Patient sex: M
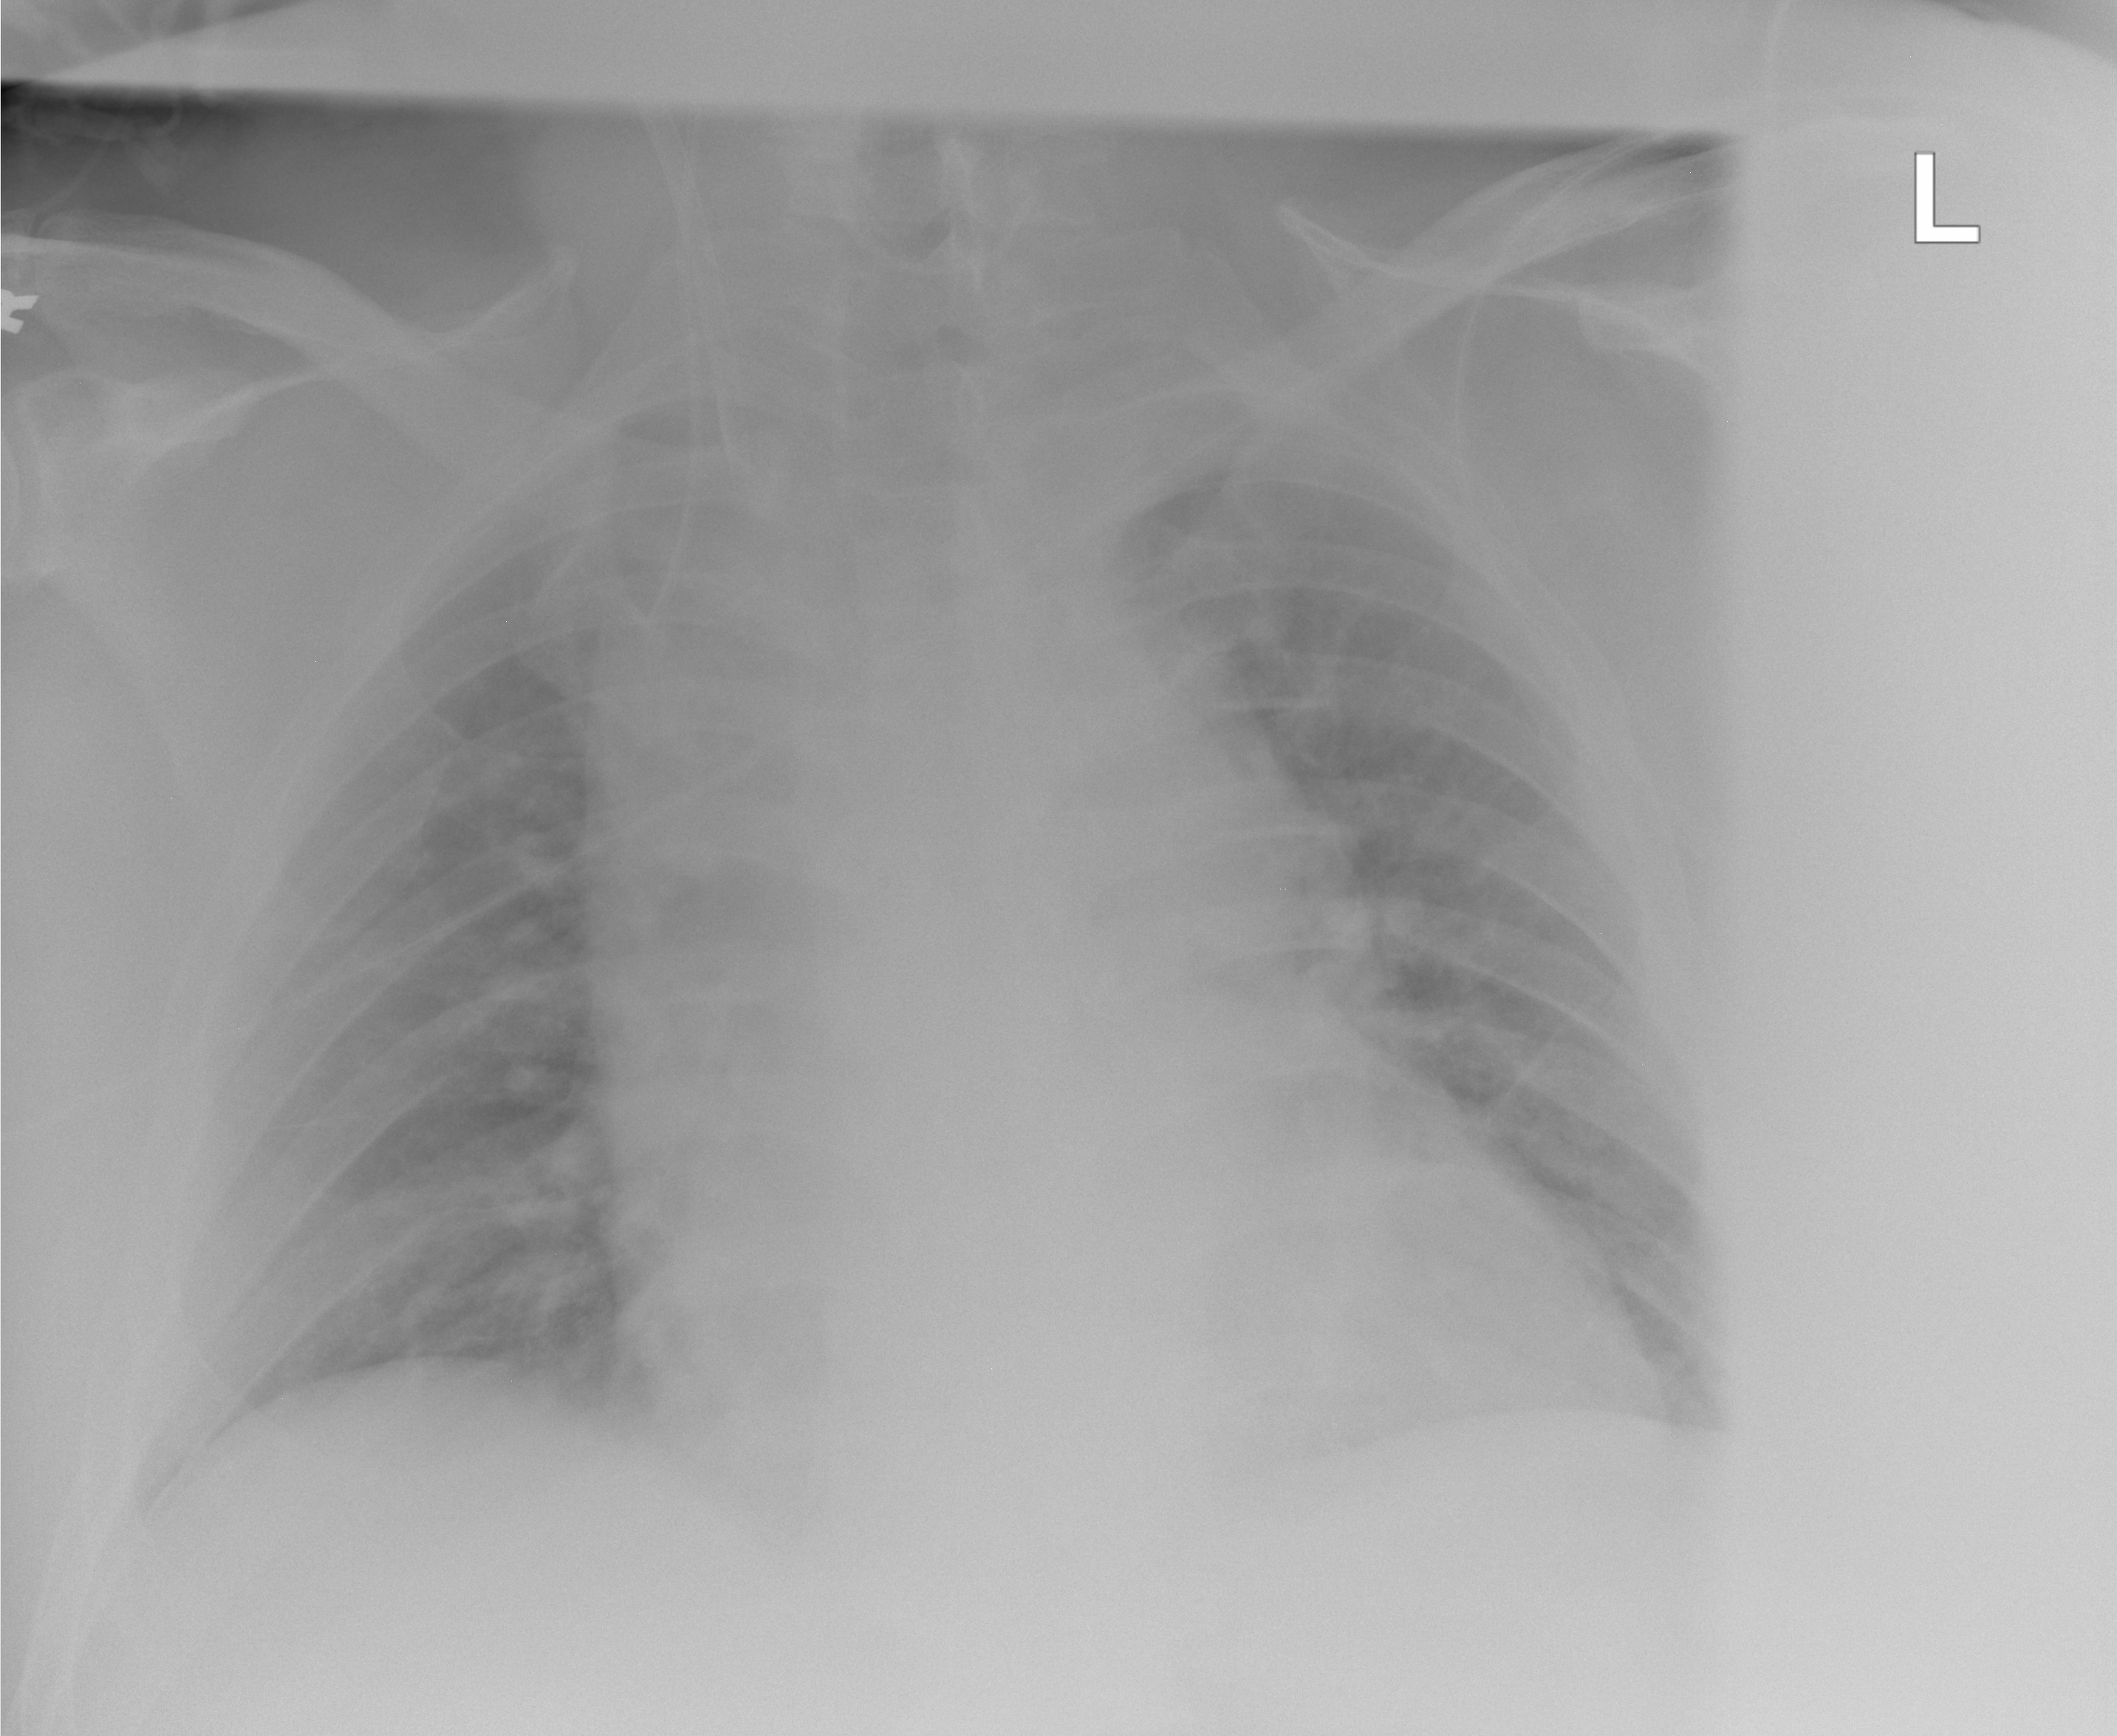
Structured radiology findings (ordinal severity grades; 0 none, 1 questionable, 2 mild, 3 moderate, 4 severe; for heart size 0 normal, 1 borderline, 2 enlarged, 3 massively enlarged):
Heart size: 2
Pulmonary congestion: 2
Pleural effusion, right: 0
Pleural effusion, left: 0
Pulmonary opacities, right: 0
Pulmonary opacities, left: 0
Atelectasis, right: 0
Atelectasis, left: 0